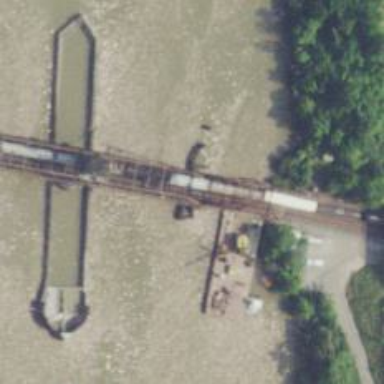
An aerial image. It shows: Swing bridge over railway line.